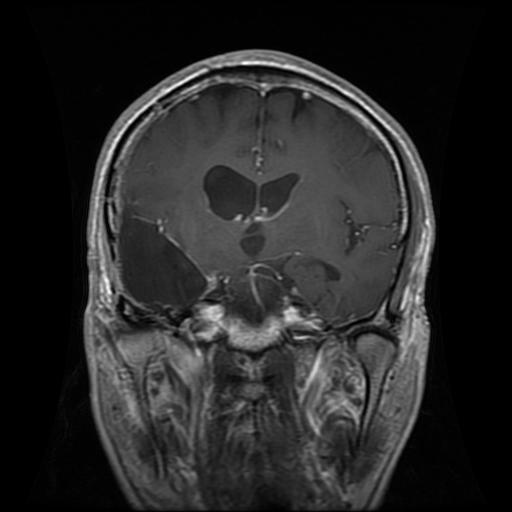
Label: glioma